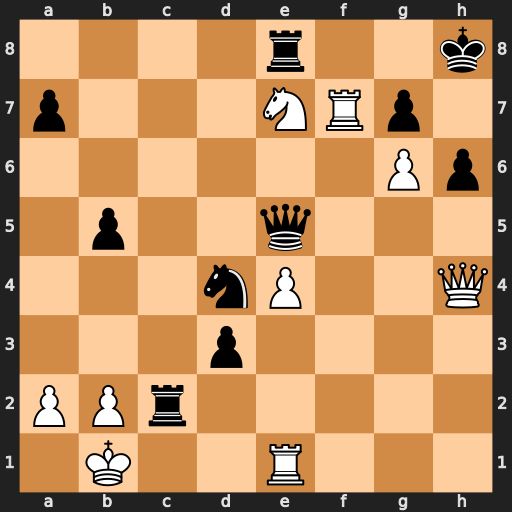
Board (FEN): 4r2k/p3NRp1/6Pp/1p2q3/3nP2Q/3p4/PPr5/1K2R3
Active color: w
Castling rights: -
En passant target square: -
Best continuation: Qxh6+ gxh6 Rh7#